Field crop: tomato
Growth stage: 1
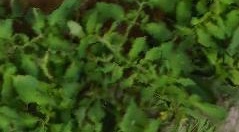
Species: tomato